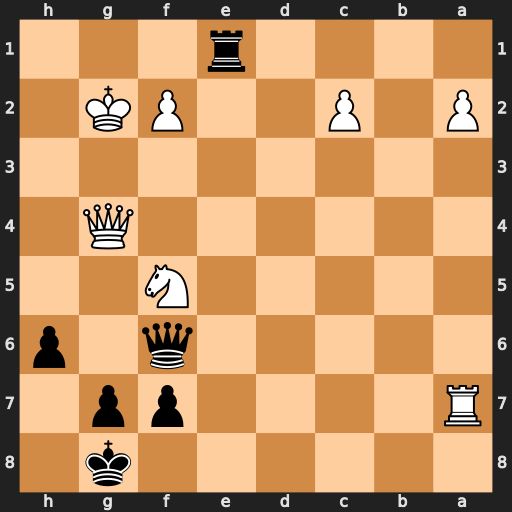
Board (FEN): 6k1/R4pp1/5q1p/5N2/6Q1/8/P1P2PK1/4r3
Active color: b
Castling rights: -
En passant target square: -
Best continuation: Qc6+ Qf3 Rg1+ Kxg1 Qxf3